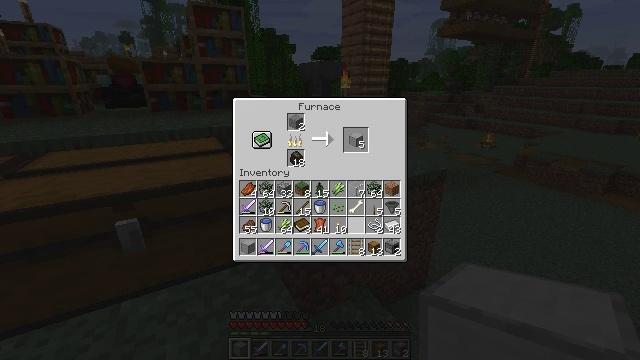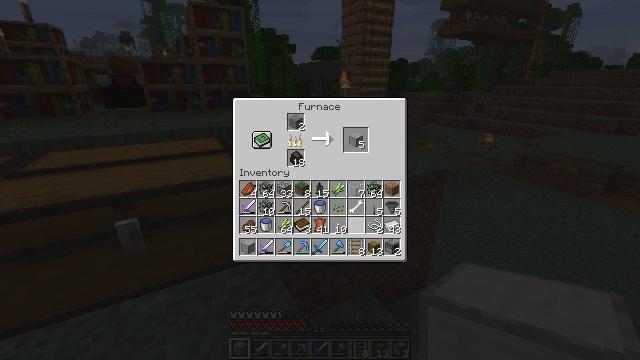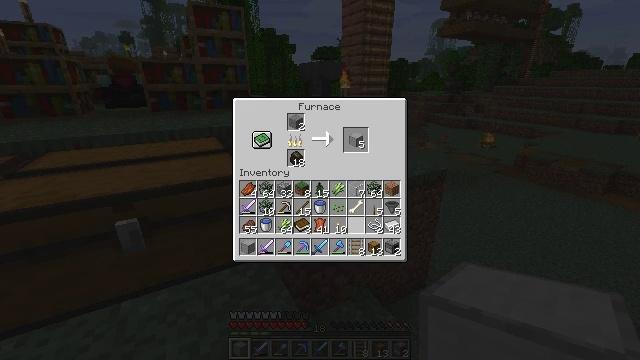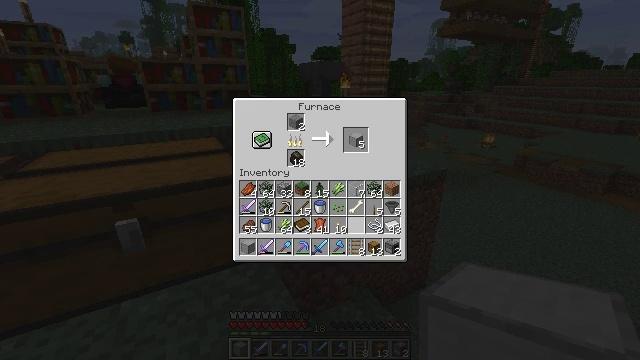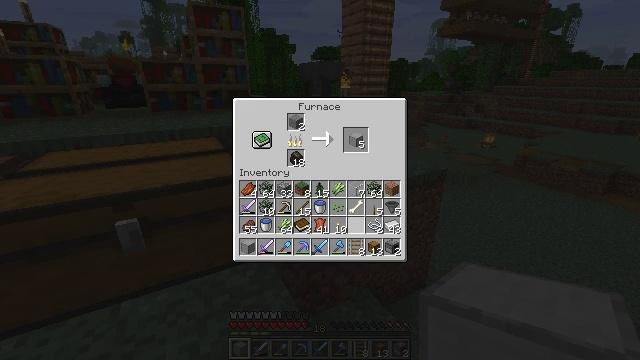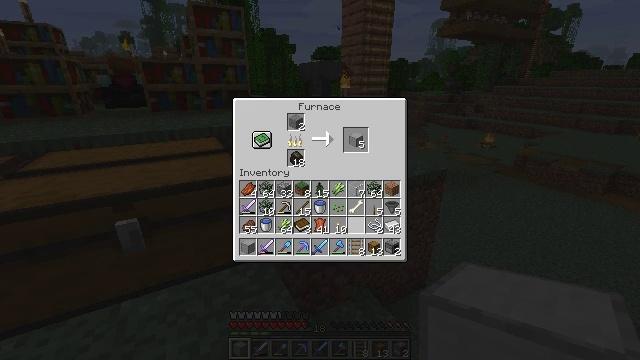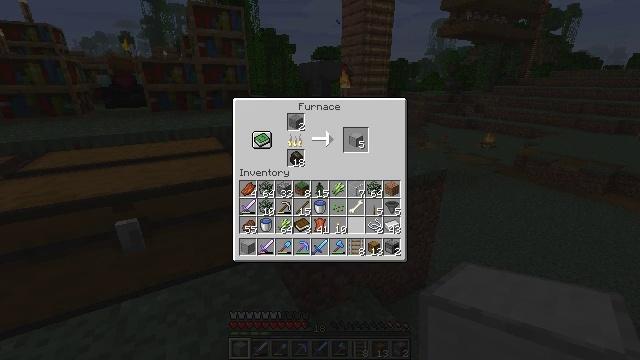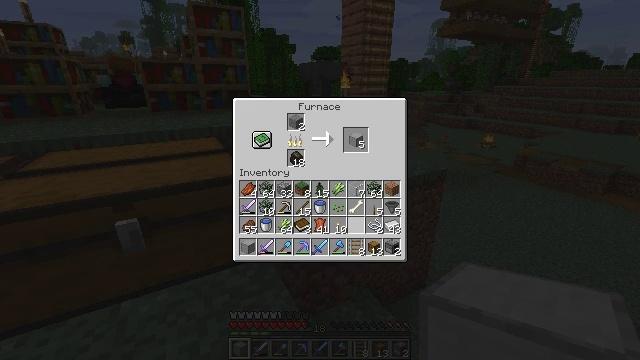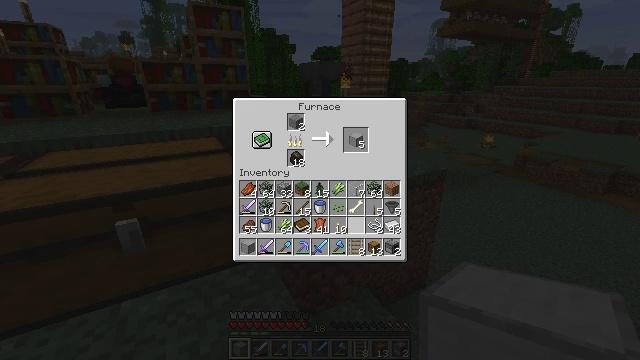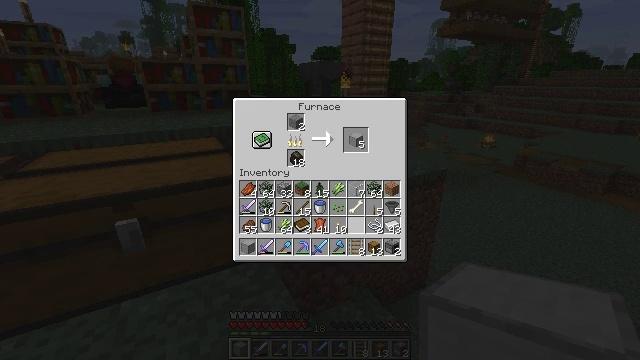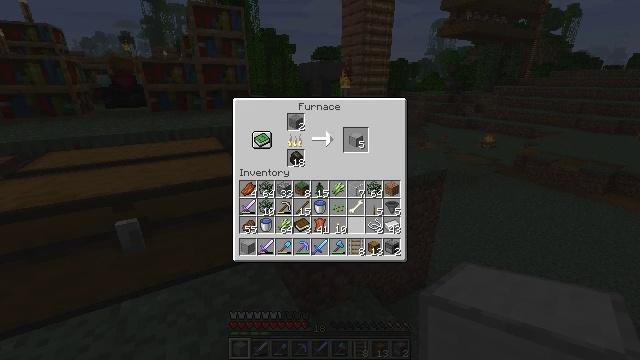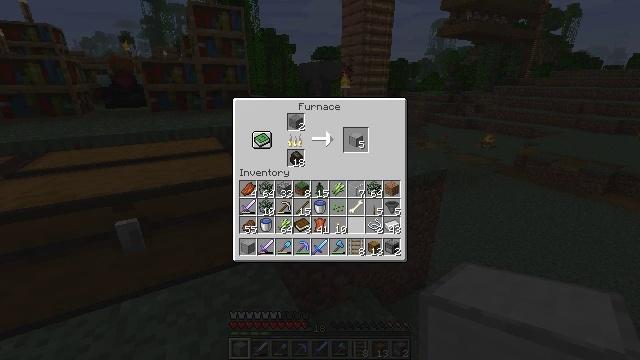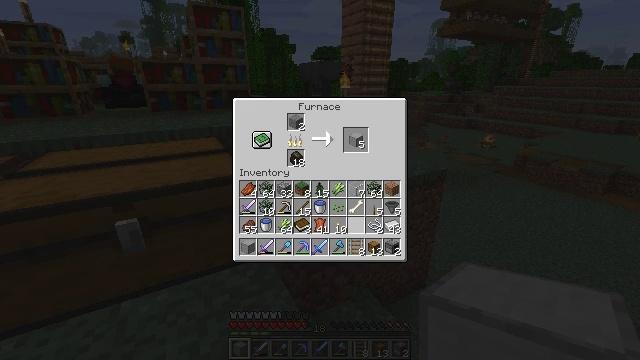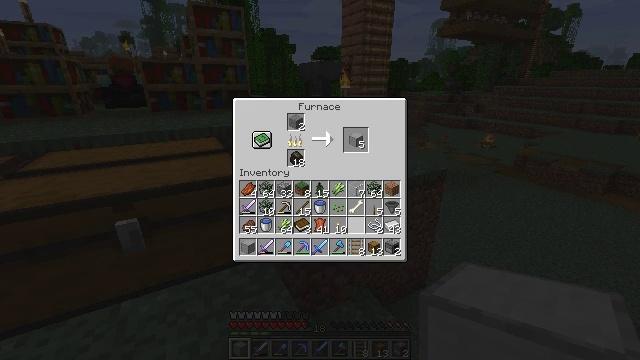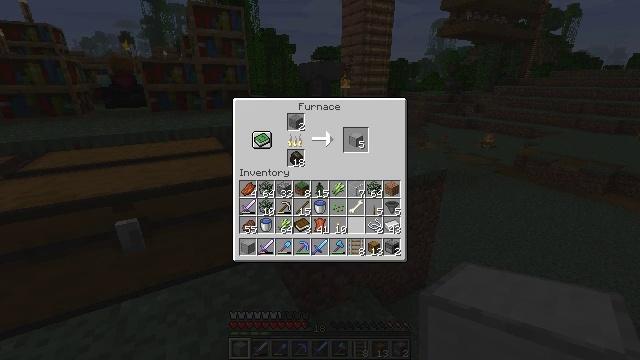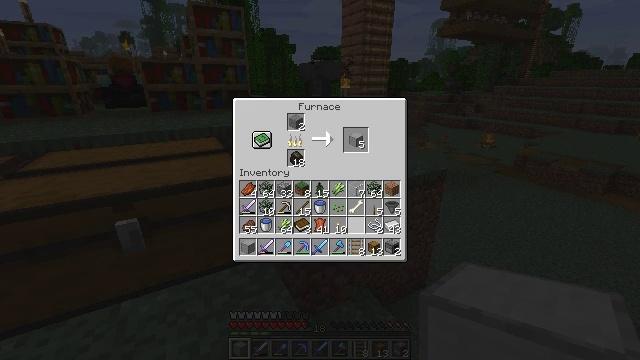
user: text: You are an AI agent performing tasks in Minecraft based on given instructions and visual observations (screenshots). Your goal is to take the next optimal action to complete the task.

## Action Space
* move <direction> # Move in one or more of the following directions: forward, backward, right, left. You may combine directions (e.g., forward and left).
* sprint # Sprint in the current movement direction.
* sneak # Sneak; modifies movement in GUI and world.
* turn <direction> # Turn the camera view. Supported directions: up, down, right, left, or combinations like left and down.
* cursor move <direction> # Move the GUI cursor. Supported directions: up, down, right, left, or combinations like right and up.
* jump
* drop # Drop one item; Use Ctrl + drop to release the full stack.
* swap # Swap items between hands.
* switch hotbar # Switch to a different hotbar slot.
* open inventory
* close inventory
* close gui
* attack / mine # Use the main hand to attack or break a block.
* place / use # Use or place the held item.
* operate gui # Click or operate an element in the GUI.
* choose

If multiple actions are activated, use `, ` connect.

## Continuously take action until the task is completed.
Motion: motion action
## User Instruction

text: Turn regular stone into smooth stone by smelting in the furnace.
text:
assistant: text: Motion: no_op
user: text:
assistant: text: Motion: no_op
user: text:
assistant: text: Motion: no_op
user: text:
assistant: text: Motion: no_op
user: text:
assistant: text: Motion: no_op
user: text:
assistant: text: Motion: no_op
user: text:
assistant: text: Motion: no_op
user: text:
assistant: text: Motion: no_op
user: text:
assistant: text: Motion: no_op
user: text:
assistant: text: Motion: no_op
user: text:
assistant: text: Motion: no_op
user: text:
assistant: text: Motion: no_op
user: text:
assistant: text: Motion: no_op
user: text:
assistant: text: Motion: no_op
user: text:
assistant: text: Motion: no_op
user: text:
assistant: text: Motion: no_op
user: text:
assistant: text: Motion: no_op
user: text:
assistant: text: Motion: no_op
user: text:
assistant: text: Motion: no_op
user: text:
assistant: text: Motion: no_op
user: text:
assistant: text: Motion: no_op
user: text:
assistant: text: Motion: no_op
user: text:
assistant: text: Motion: no_op
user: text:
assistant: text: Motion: no_op
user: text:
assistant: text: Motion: no_op
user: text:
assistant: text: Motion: no_op
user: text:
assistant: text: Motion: no_op
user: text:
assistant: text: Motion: no_op
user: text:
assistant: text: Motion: no_op
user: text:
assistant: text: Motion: no_op